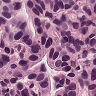
Metastatic tissue present: yes